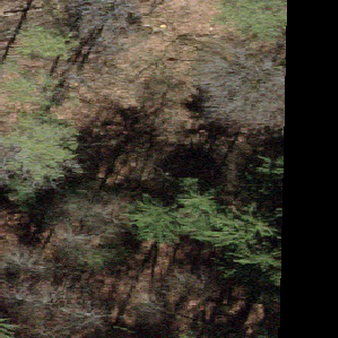
Label: other